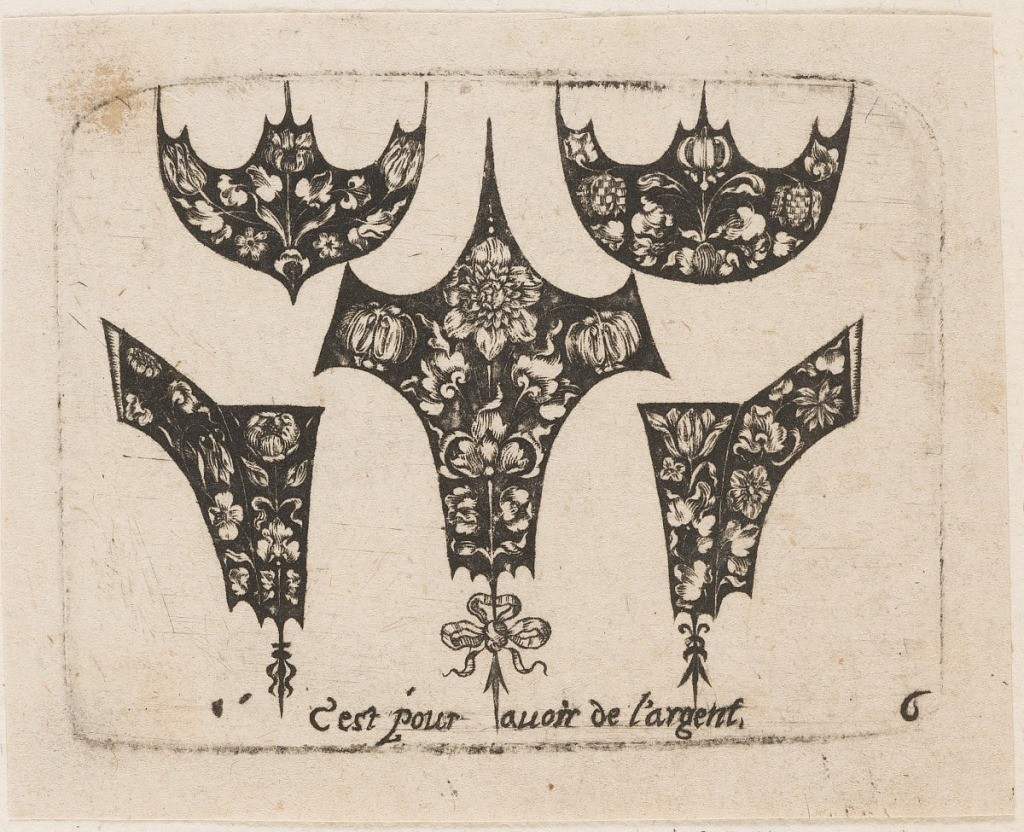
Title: "Five Different Fillets," Plate 6 from "Goldsmith Ornament Designs"
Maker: Heinrich Raab, German, active Nuremberg 1640 – 1650
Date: ca. 1648
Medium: Engraving on off-white laid paper
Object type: Print
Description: The group consists of five symetrically arranged black designs for fillets ornamented with floral motifs. Two semi-circular designs ending in severe points at top left and right show white flowers and foliage against a blackground.  Central spiked chevron design shows frontally placed flower in full bloom, flanked by two drooping buds around a center stem, in white on black. Beneath, a tri-looped bow above an arrow.  At left and right, two small hook shaped designs, also ornamented with flowers complete the group. Inscription below above plate mark.